六年级 · 算术
$a$ 的 $\frac{1}{4}$ 等于 $b$ 的 $\frac{1}{5}$

$(a 、 b$ 均不为 0$) ，$ 那么 $a$ 比 $b$ 小.
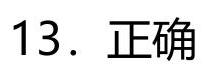
答案: